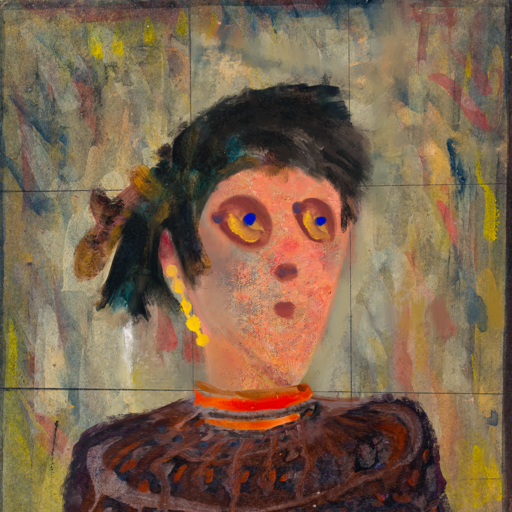
Background: GypsyMother, Head And Neck Side: Irani, Face Side: Mother_And_Son_Son, Bust: Hypocrite, Hair Side: Pipe, Head Accessory: Blank, Second Necklace: Blank, Necklace: Experience, Baby: Blank